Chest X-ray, PA view. Patient: 13 years old, sex F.
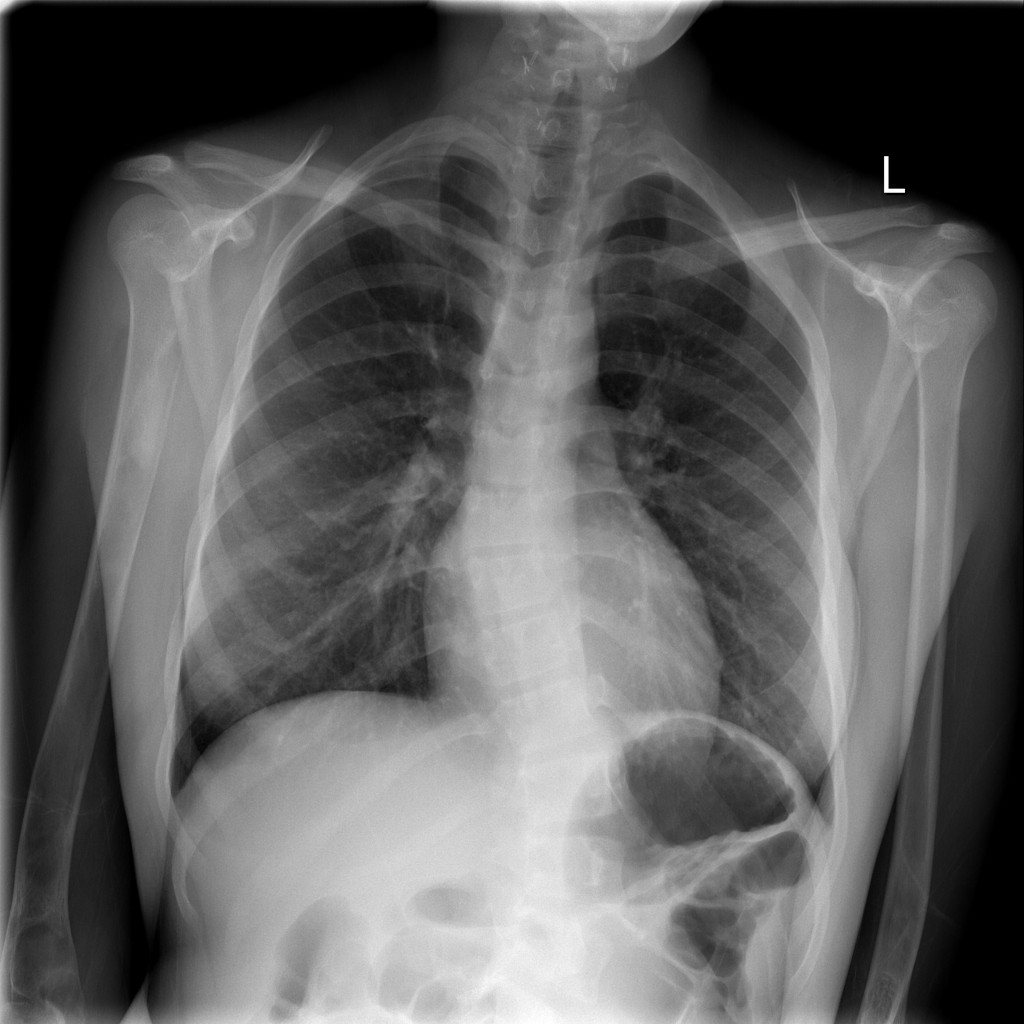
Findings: No Finding